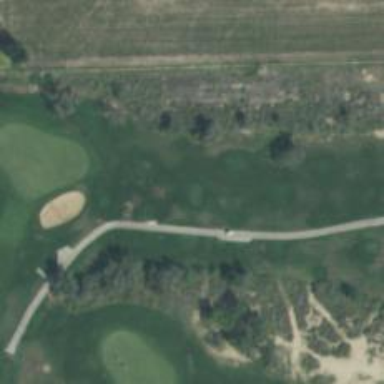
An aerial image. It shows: Golf tee.